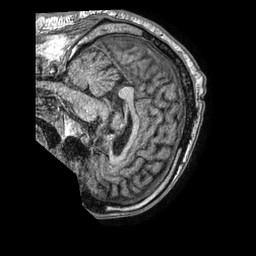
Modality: T1w
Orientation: sagittal
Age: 53
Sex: male
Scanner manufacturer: philips
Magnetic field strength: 1.5 T
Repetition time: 0.007547 s
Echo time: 0.003429 s